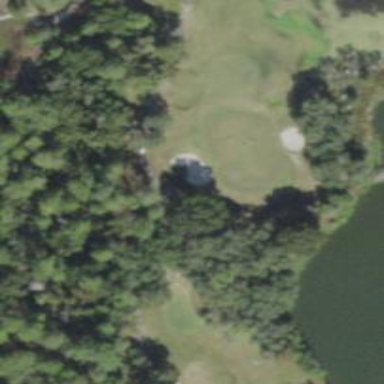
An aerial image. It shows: View of golf hole.